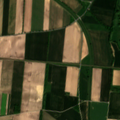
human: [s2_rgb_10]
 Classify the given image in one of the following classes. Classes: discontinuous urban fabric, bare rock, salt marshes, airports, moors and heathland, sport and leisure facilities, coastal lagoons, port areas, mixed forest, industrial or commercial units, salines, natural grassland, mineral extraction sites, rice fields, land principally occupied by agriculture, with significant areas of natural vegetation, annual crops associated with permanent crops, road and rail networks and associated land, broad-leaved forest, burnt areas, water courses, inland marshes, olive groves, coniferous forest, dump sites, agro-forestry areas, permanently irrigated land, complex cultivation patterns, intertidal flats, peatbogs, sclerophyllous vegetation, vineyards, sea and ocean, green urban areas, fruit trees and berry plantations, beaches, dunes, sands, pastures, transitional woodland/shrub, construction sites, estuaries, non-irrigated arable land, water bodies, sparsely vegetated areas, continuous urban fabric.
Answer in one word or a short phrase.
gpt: non-irrigated arable land, land principally occupied by agriculture, with significant areas of natural vegetation